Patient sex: M
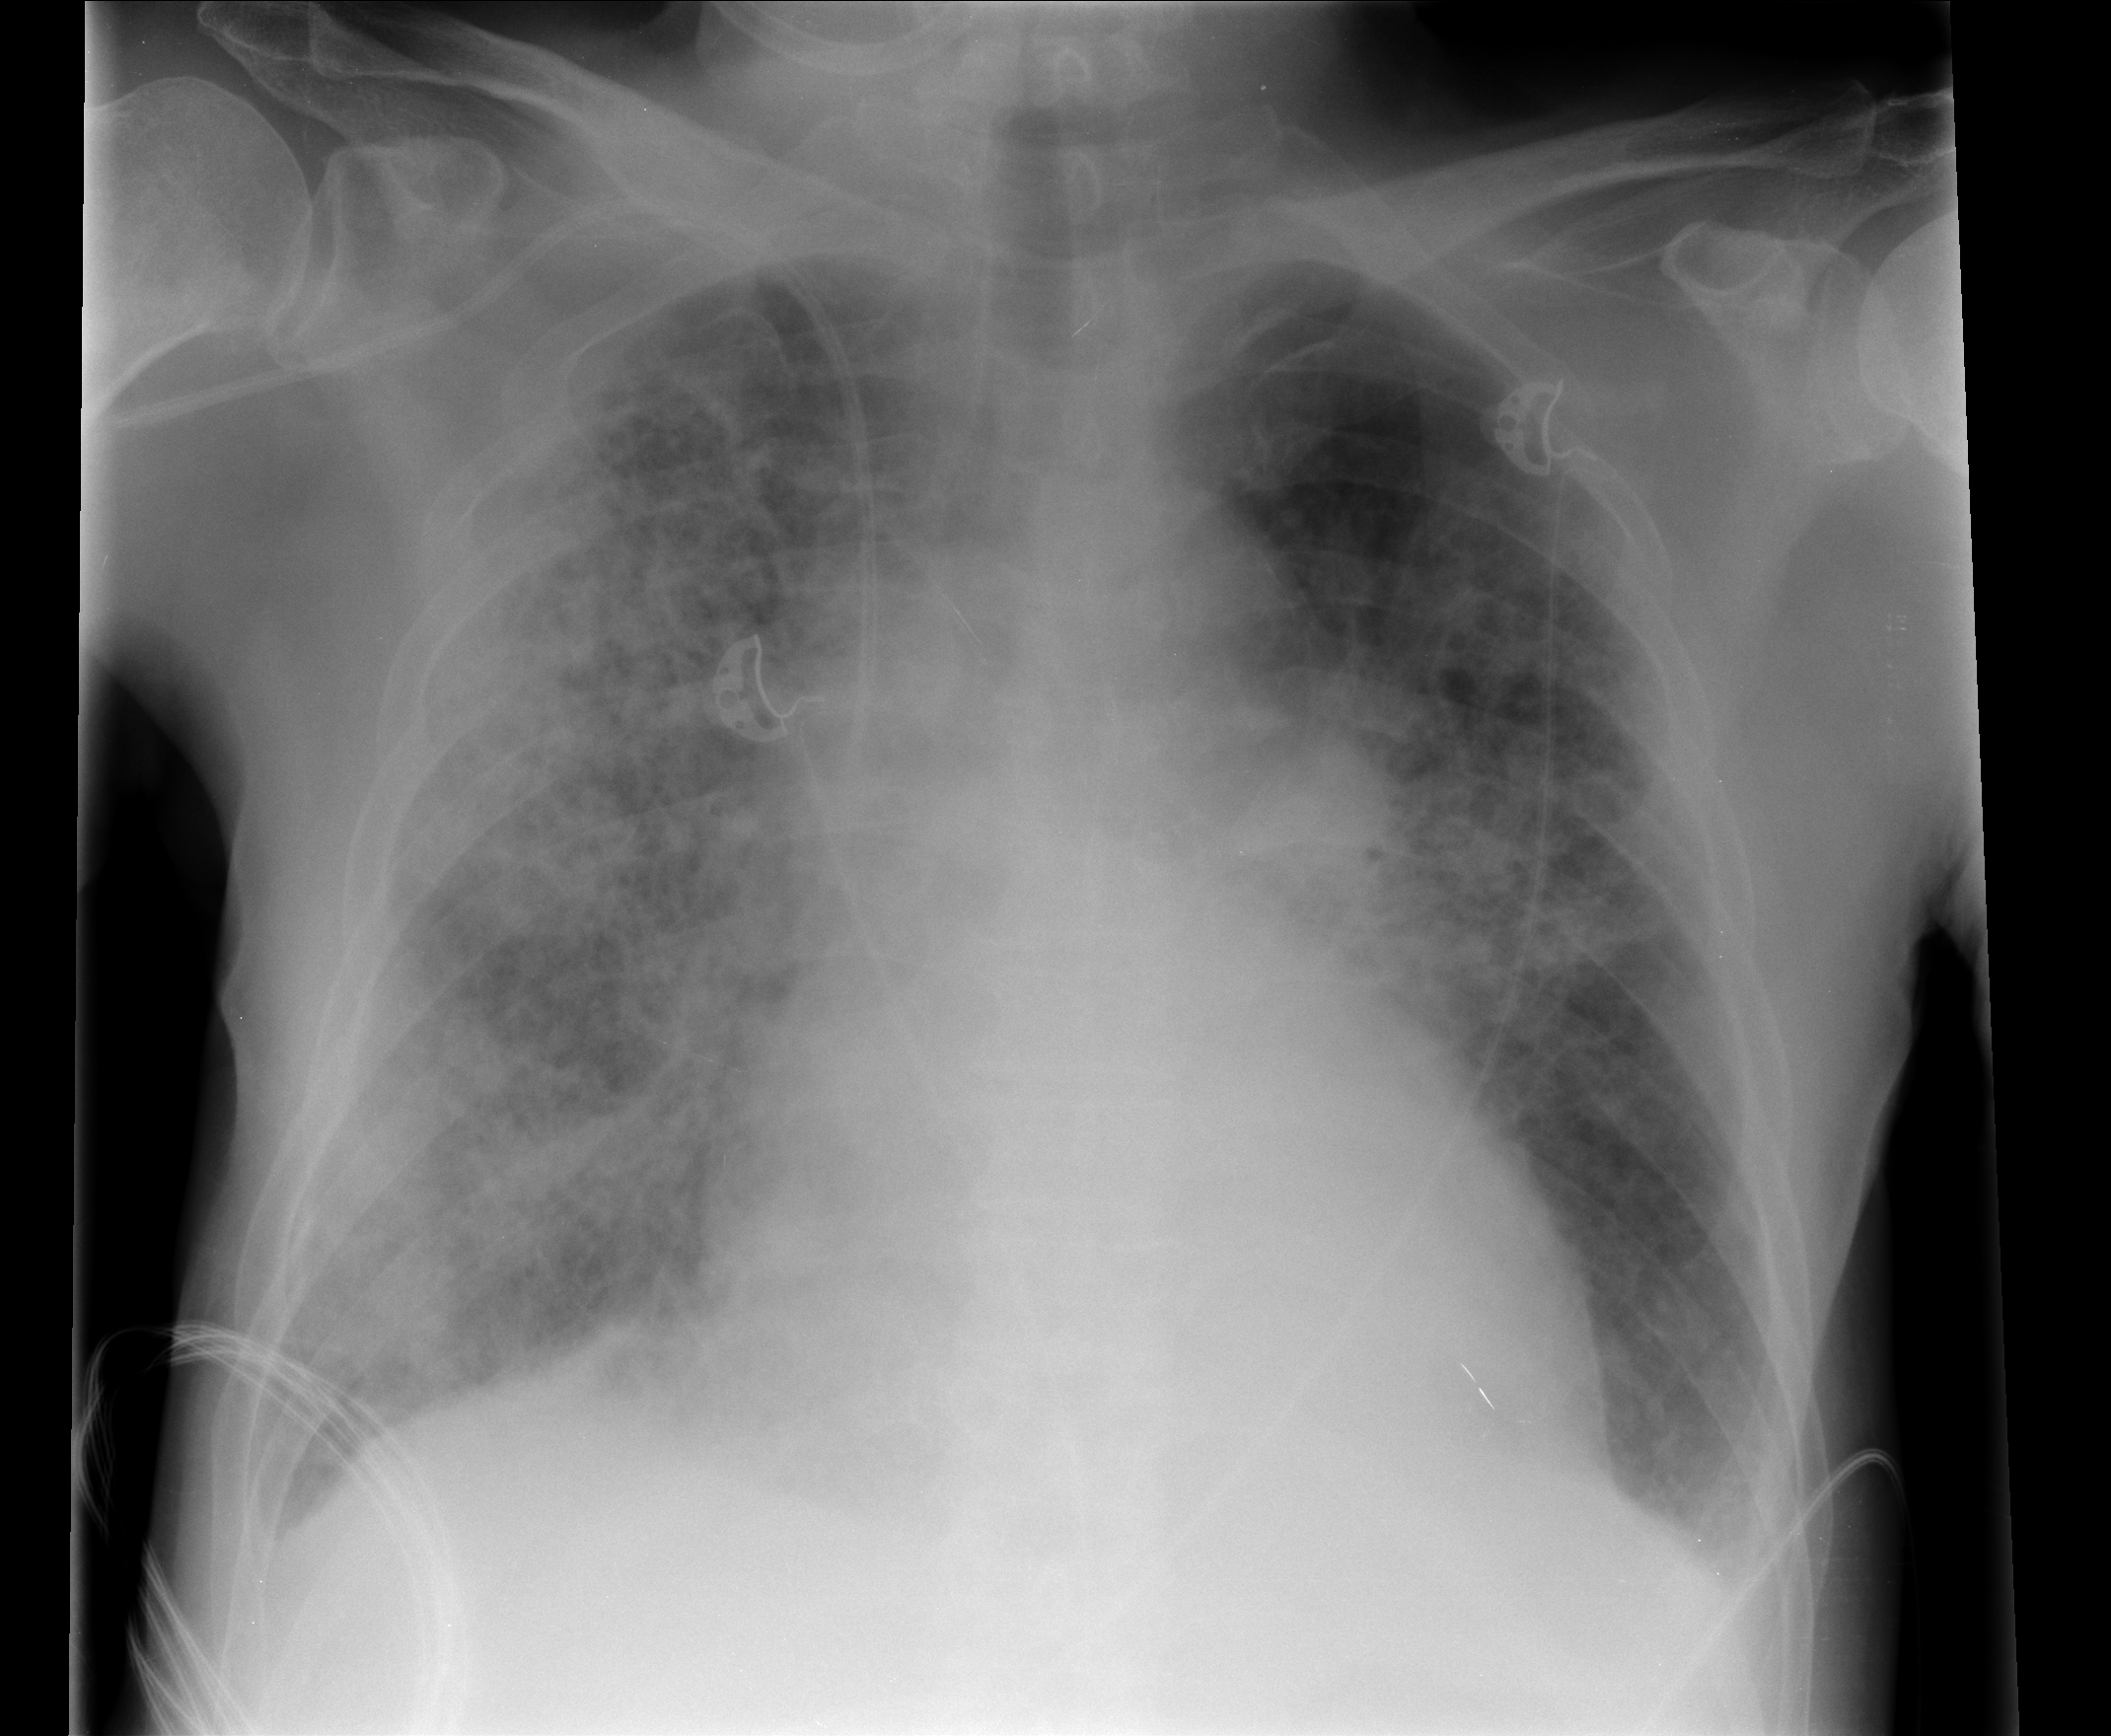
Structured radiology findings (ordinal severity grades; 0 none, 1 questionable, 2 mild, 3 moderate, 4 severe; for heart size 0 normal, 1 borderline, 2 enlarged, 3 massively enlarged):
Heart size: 2
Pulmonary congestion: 2
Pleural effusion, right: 1
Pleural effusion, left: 1
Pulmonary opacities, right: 3
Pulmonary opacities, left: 3
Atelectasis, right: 2
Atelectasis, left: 2